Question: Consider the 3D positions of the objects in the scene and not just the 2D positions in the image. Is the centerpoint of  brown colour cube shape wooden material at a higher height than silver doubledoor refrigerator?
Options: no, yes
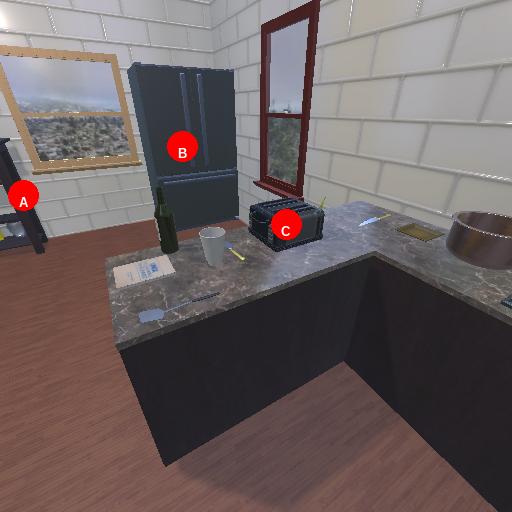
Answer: no